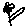
Label: flower